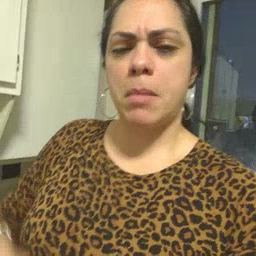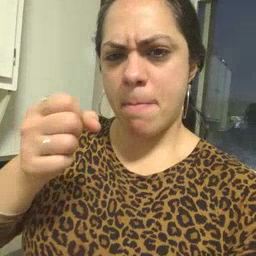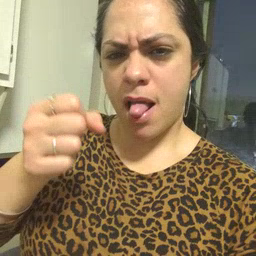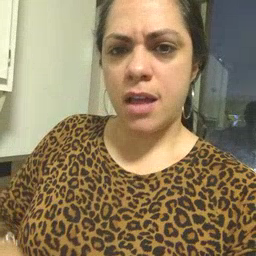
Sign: milk